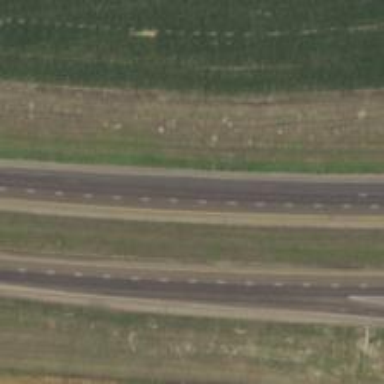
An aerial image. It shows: Dash road marking.